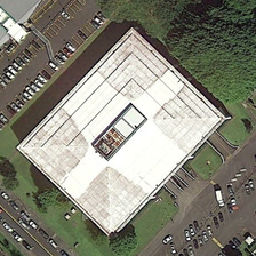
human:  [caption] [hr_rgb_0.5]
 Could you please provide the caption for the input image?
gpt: Many cars and some green trees surround the rectangular white center building.

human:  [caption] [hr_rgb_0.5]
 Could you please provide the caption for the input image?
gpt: Many cars and some green trees surround the rectangular white central building.

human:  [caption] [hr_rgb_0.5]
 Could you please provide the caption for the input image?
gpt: A large number of cars and green trees surround rectangular white concentric buildings.

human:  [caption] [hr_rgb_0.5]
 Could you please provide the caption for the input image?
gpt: Many cars and some green trees surround a rectangular white center building.

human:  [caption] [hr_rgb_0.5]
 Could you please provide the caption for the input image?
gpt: Many cars and some green trees are surrounded by a rectangular white central building.